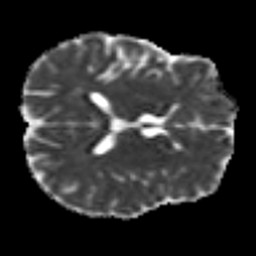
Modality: MD
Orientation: axial
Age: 33
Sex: male
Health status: ill
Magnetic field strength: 3 T
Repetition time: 8.4 s
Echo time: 0.0926 s